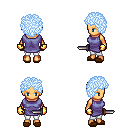
a pixel art fantasy rpg character, female body template, human, tanned skin, chain tabard jacket, white pants, white cyan curly afro hairstyle, gold gloves, brown slippers, dagger, four views (front, back, left, right), 2x2 character sprite sheet, small pixel art, hard edges, no anti-aliasing